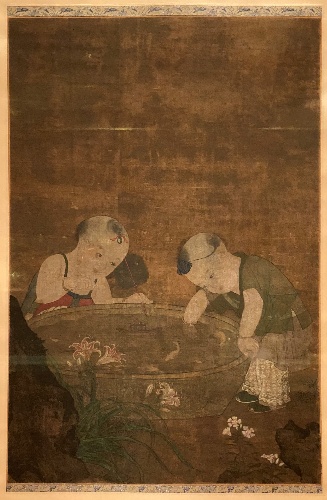
Title: 明   佚名   絹本設色   童子戯魚圖   軸|Children Playing
Artist: Unidentified
Date: 16th–17th century
Object type: Hanging scroll
Classification: Paintings
Medium: Hanging scroll; ink and color on silk
Culture: China
Period: Ming dynasty (1368–1644)
Dimensions: Image: 37 1/2 x 25 1/4 in. (95.3 x 64.1 cm)
Department: Asian Art
Credit line: Charles Stewart Smith Collection, Gift of Mrs. Charles Stewart Smith, Charles Stewart Smith Jr., and Howard Caswell Smith, in memory of Charles Stewart Smith, 1914
Accession year: 1914
Repository: Metropolitan Museum of Art, New York, NY